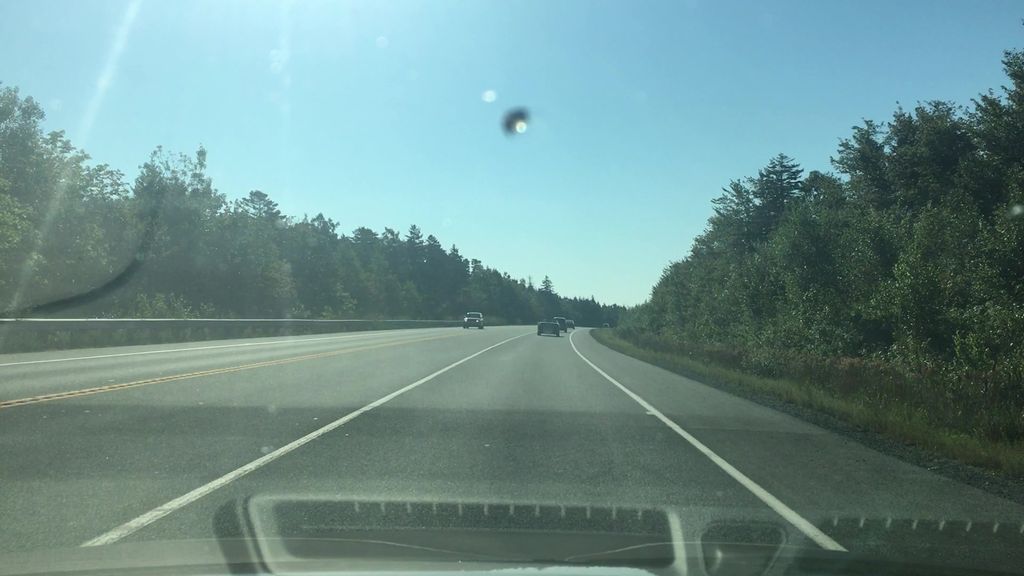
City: halifax